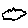
Label: cloud